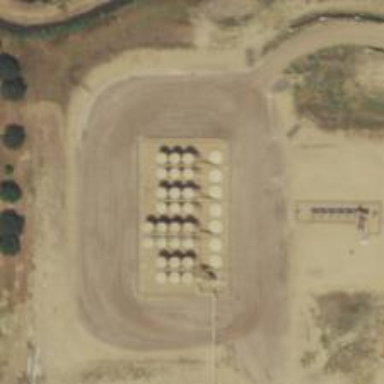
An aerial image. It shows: Storage tank with man-made structure.